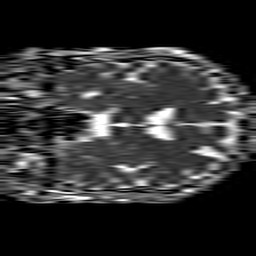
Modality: ADC
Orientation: coronal
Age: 61
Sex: male
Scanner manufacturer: philips
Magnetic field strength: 1.5 T
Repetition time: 4.6 s
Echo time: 0.08631 s